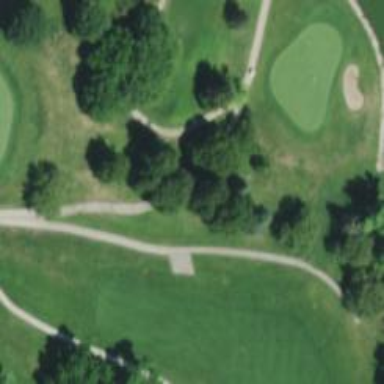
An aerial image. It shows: Path used for both walking and golf.